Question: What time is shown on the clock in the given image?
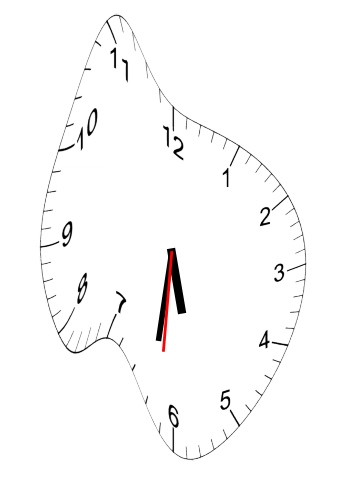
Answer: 05:31:31